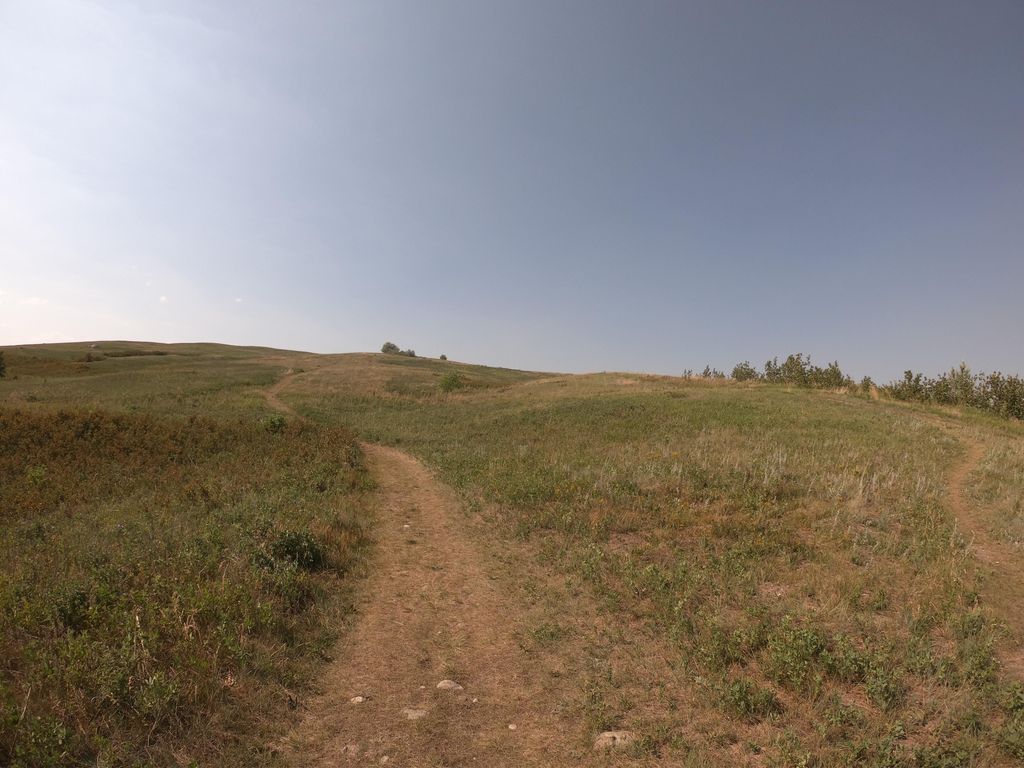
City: calgary